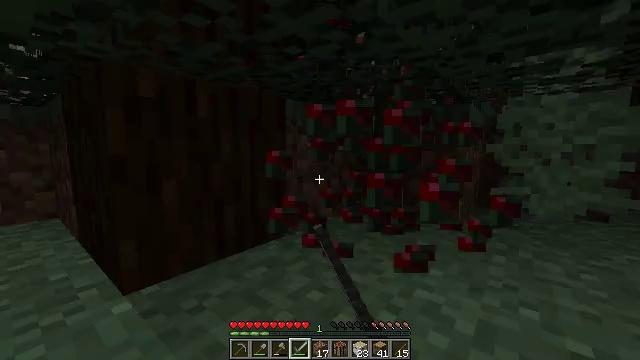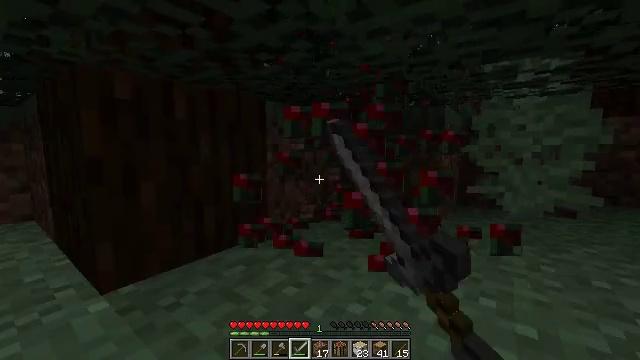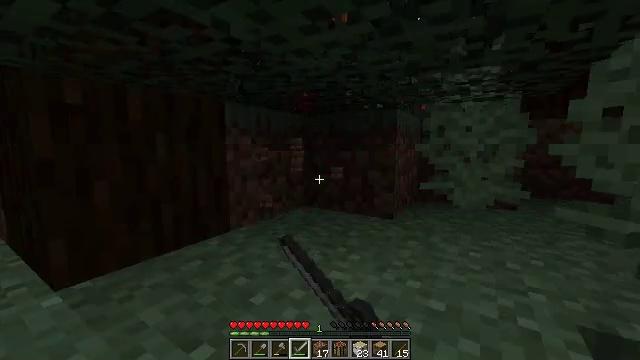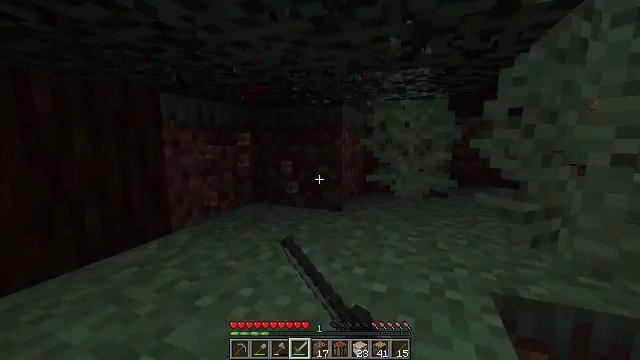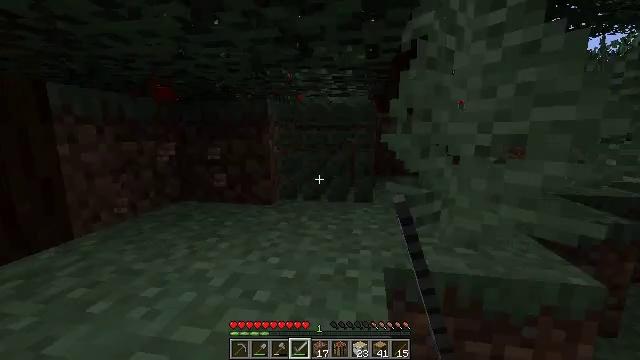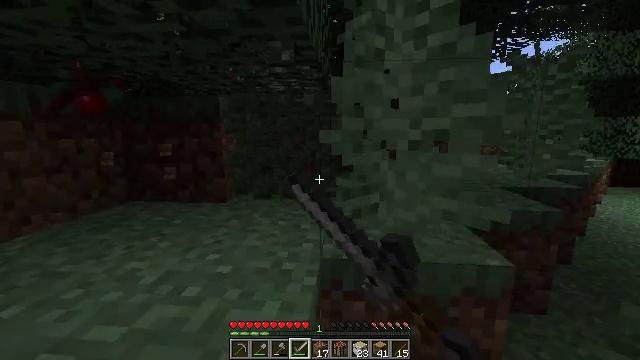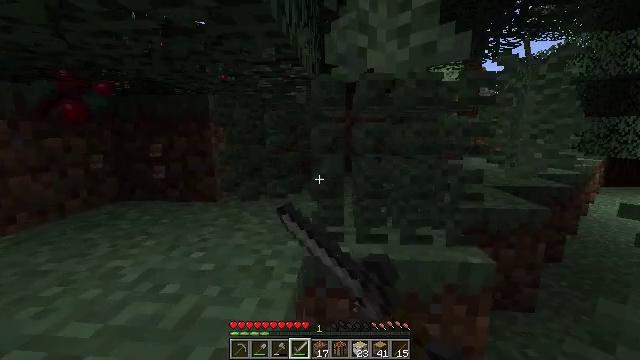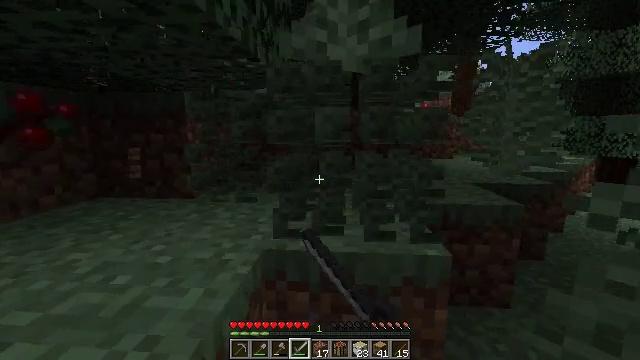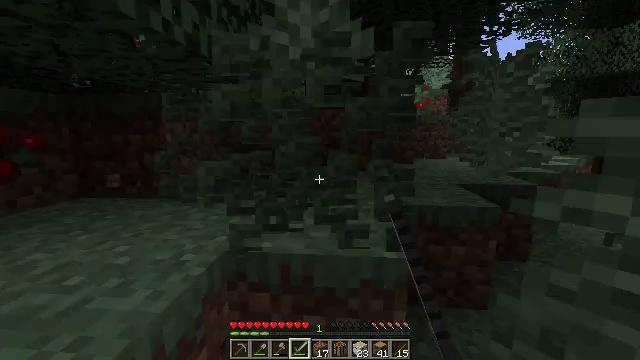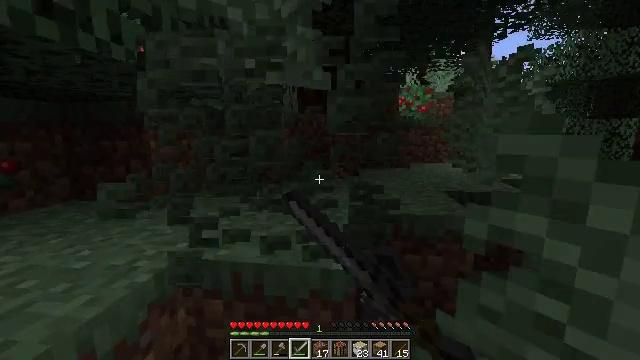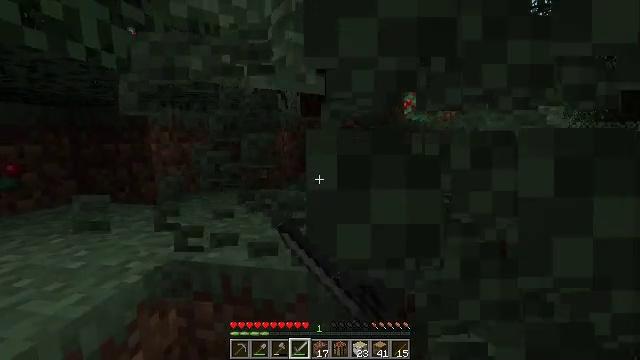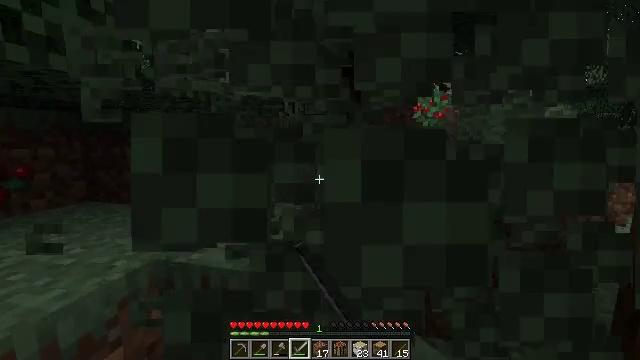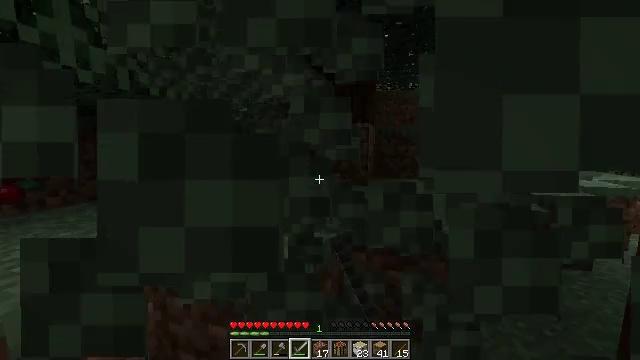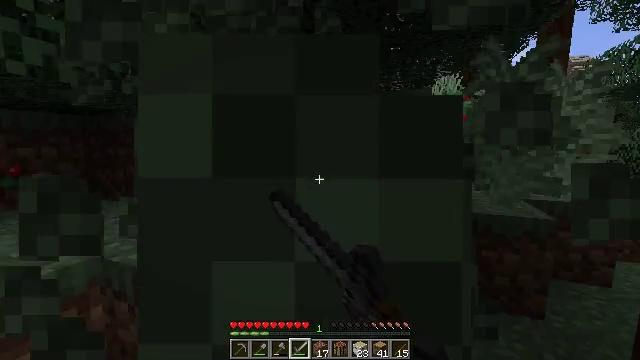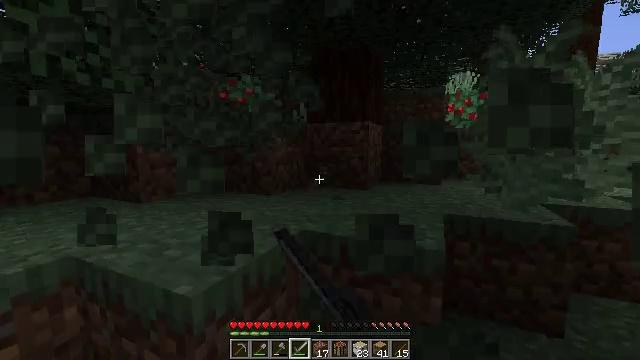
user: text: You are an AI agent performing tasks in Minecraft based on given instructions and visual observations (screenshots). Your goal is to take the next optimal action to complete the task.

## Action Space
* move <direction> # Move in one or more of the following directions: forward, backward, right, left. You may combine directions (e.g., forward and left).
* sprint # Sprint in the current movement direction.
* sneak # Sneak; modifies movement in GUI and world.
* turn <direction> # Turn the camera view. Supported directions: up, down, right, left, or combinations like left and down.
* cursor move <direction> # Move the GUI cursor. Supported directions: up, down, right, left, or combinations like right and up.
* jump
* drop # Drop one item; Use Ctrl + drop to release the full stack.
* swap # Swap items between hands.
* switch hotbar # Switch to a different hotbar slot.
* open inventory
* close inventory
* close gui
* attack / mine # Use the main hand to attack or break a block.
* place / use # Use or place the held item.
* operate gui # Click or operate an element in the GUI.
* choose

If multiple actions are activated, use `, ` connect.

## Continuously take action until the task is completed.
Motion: motion action
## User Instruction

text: Break the large fern to clear the space.
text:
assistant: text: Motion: move right, turn right, attack / mine
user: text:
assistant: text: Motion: move right, turn right, attack / mine
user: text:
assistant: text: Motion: move right, turn right and down, attack / mine
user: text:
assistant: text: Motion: move right, turn right and down, attack / mine
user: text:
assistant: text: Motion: move right, turn right, attack / mine
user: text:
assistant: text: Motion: move right, attack / mine
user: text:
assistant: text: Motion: move right, attack / mine
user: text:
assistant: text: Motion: move right, attack / mine
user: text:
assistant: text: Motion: move right, turn left, attack / mine
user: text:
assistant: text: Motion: move right, turn left, attack / mine
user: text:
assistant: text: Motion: move right, turn left, attack / mine
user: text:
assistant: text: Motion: move forward and move right, turn left, attack / mine
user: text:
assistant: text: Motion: move forward and move right, turn left, attack / mine
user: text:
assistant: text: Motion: move forward and move right, turn left, attack / mine
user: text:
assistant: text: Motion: move right, attack / mine